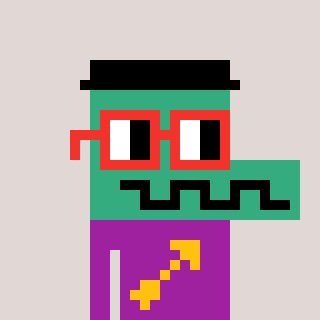
a pixel art character with square red glasses, a crocodile-shaped head and a magenta-colored body on a warm background